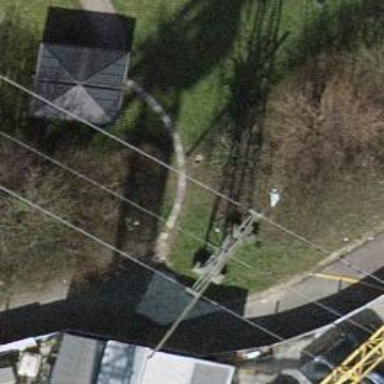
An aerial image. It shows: Power tower.